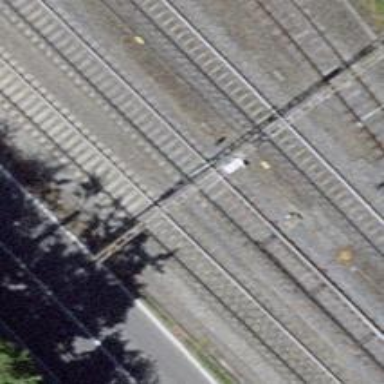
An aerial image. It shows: Railway switch.